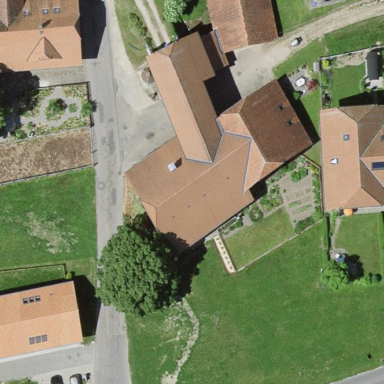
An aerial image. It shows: Farm building.